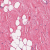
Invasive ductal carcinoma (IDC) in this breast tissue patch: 0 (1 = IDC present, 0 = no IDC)